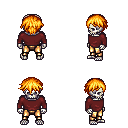
a pixel art fantasy rpg character, male body template, skeleton, maroon long-sleeve shirt, gold greaves, light blonde short bangs hairstyle, four views (front, back, left, right), 2x2 character sprite sheet, small pixel art, hard edges, no anti-aliasing